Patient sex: M
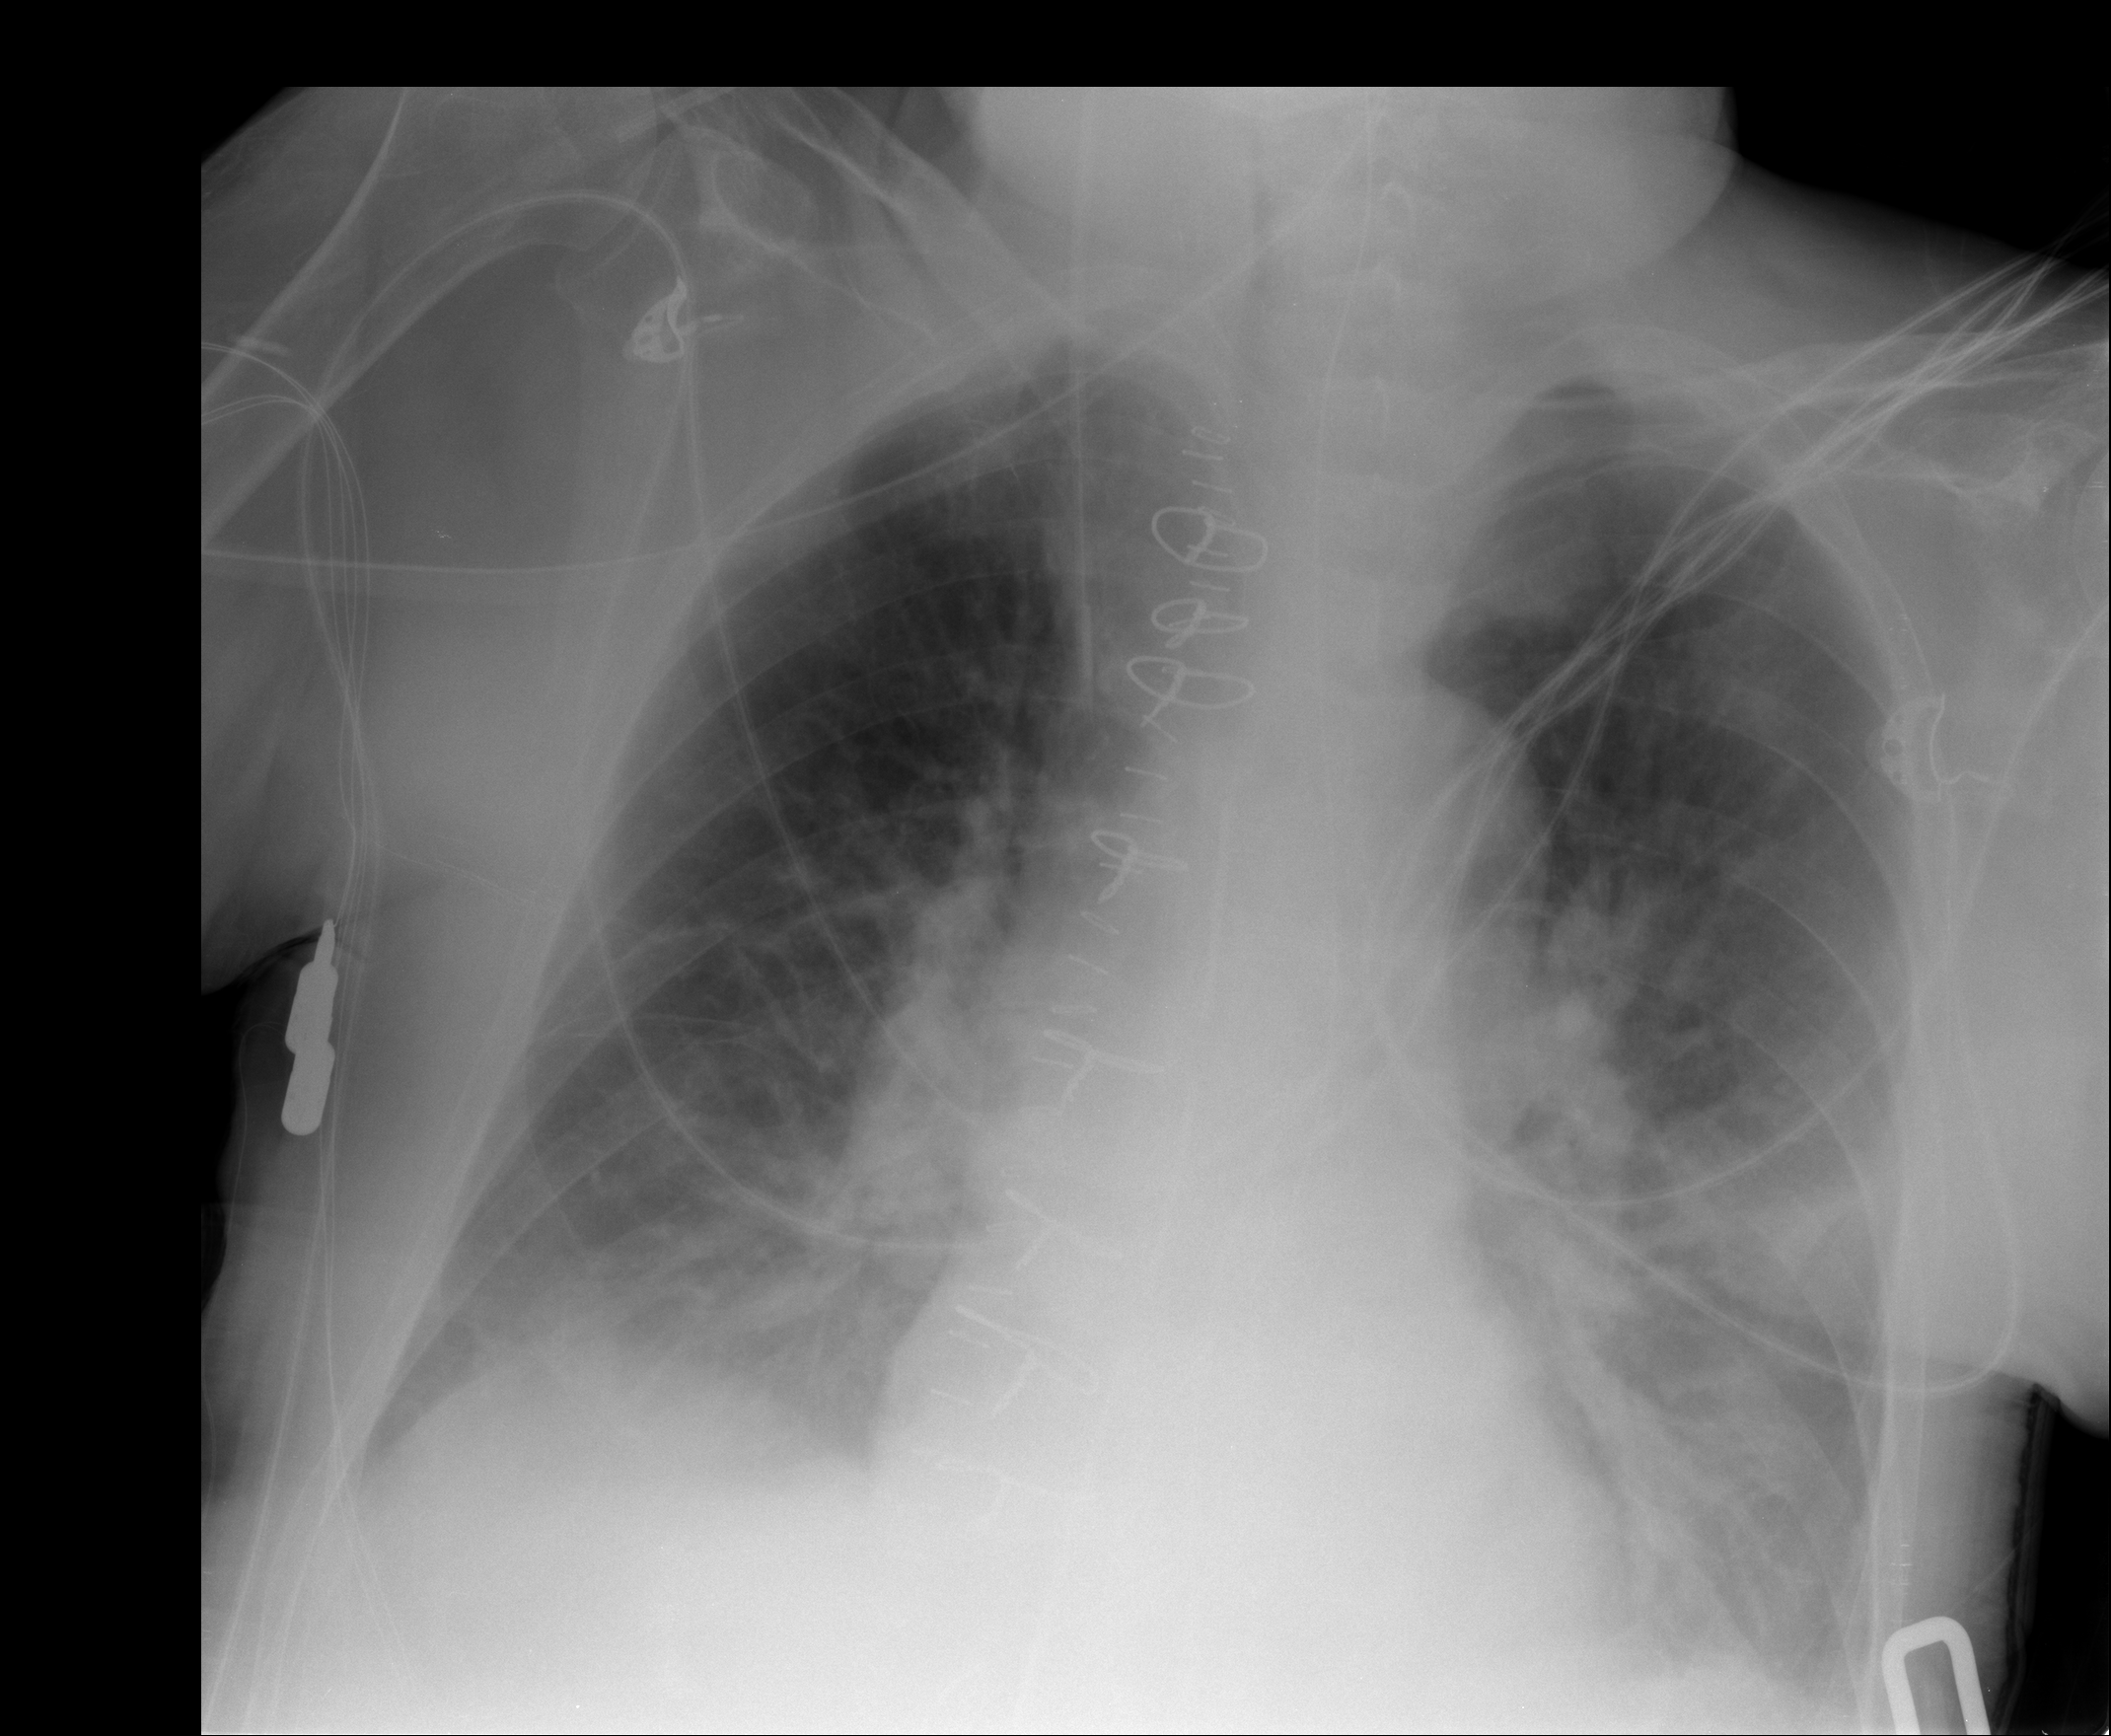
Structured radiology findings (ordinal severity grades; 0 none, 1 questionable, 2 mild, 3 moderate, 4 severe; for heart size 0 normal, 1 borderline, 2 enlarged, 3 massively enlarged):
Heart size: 0
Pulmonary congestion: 1
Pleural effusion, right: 0
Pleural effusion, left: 1
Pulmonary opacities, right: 2
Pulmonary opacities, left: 2
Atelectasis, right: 1
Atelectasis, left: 2